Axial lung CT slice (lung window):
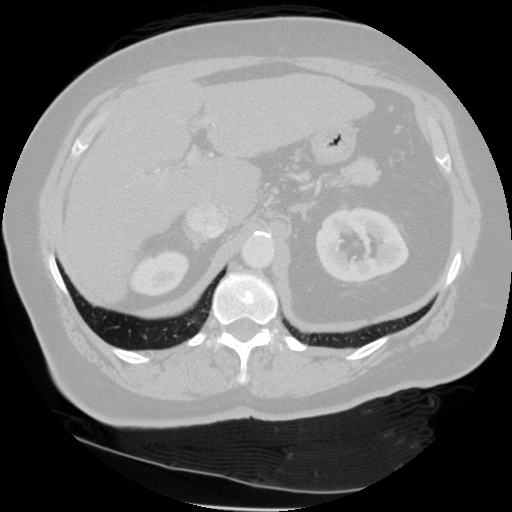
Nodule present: no